Question: For my Jenkins job, I have setup an environment parameter which tells my build script which configuration to use. I also have slave nodes running on each of my environments to build and deploy my application.
I have tried used the "Restrict where this project can be run" with the value
'''
buildnode-${ENV}
'''
where ENV is the name of my parameter. This doesn't seem to work as label does not perform substitution.
I have also tried the <URL>, which allows me to define which nodes to run the job from. However, this will create two separate selections:

Is there a way to tie this two together, so when I select QA environment, for example, the slave node for the QA server is choose to run the build?
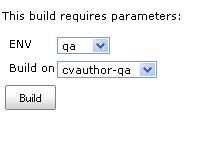
Answer: You can try the following work-around: have two builds - and . will set up the environment, save it into a file, and pass the file as a parameter to build , along with the name of the node on which to run (the parameters will be passed via <URL>.